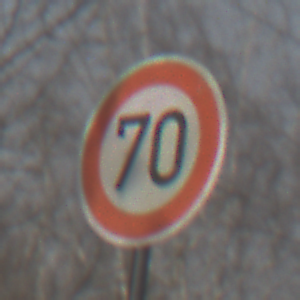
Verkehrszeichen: Geschwindigkeit70
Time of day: MorningAfternoon
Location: Outdoor (Nature)
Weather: Clear
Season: Winter
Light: Natural